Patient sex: M
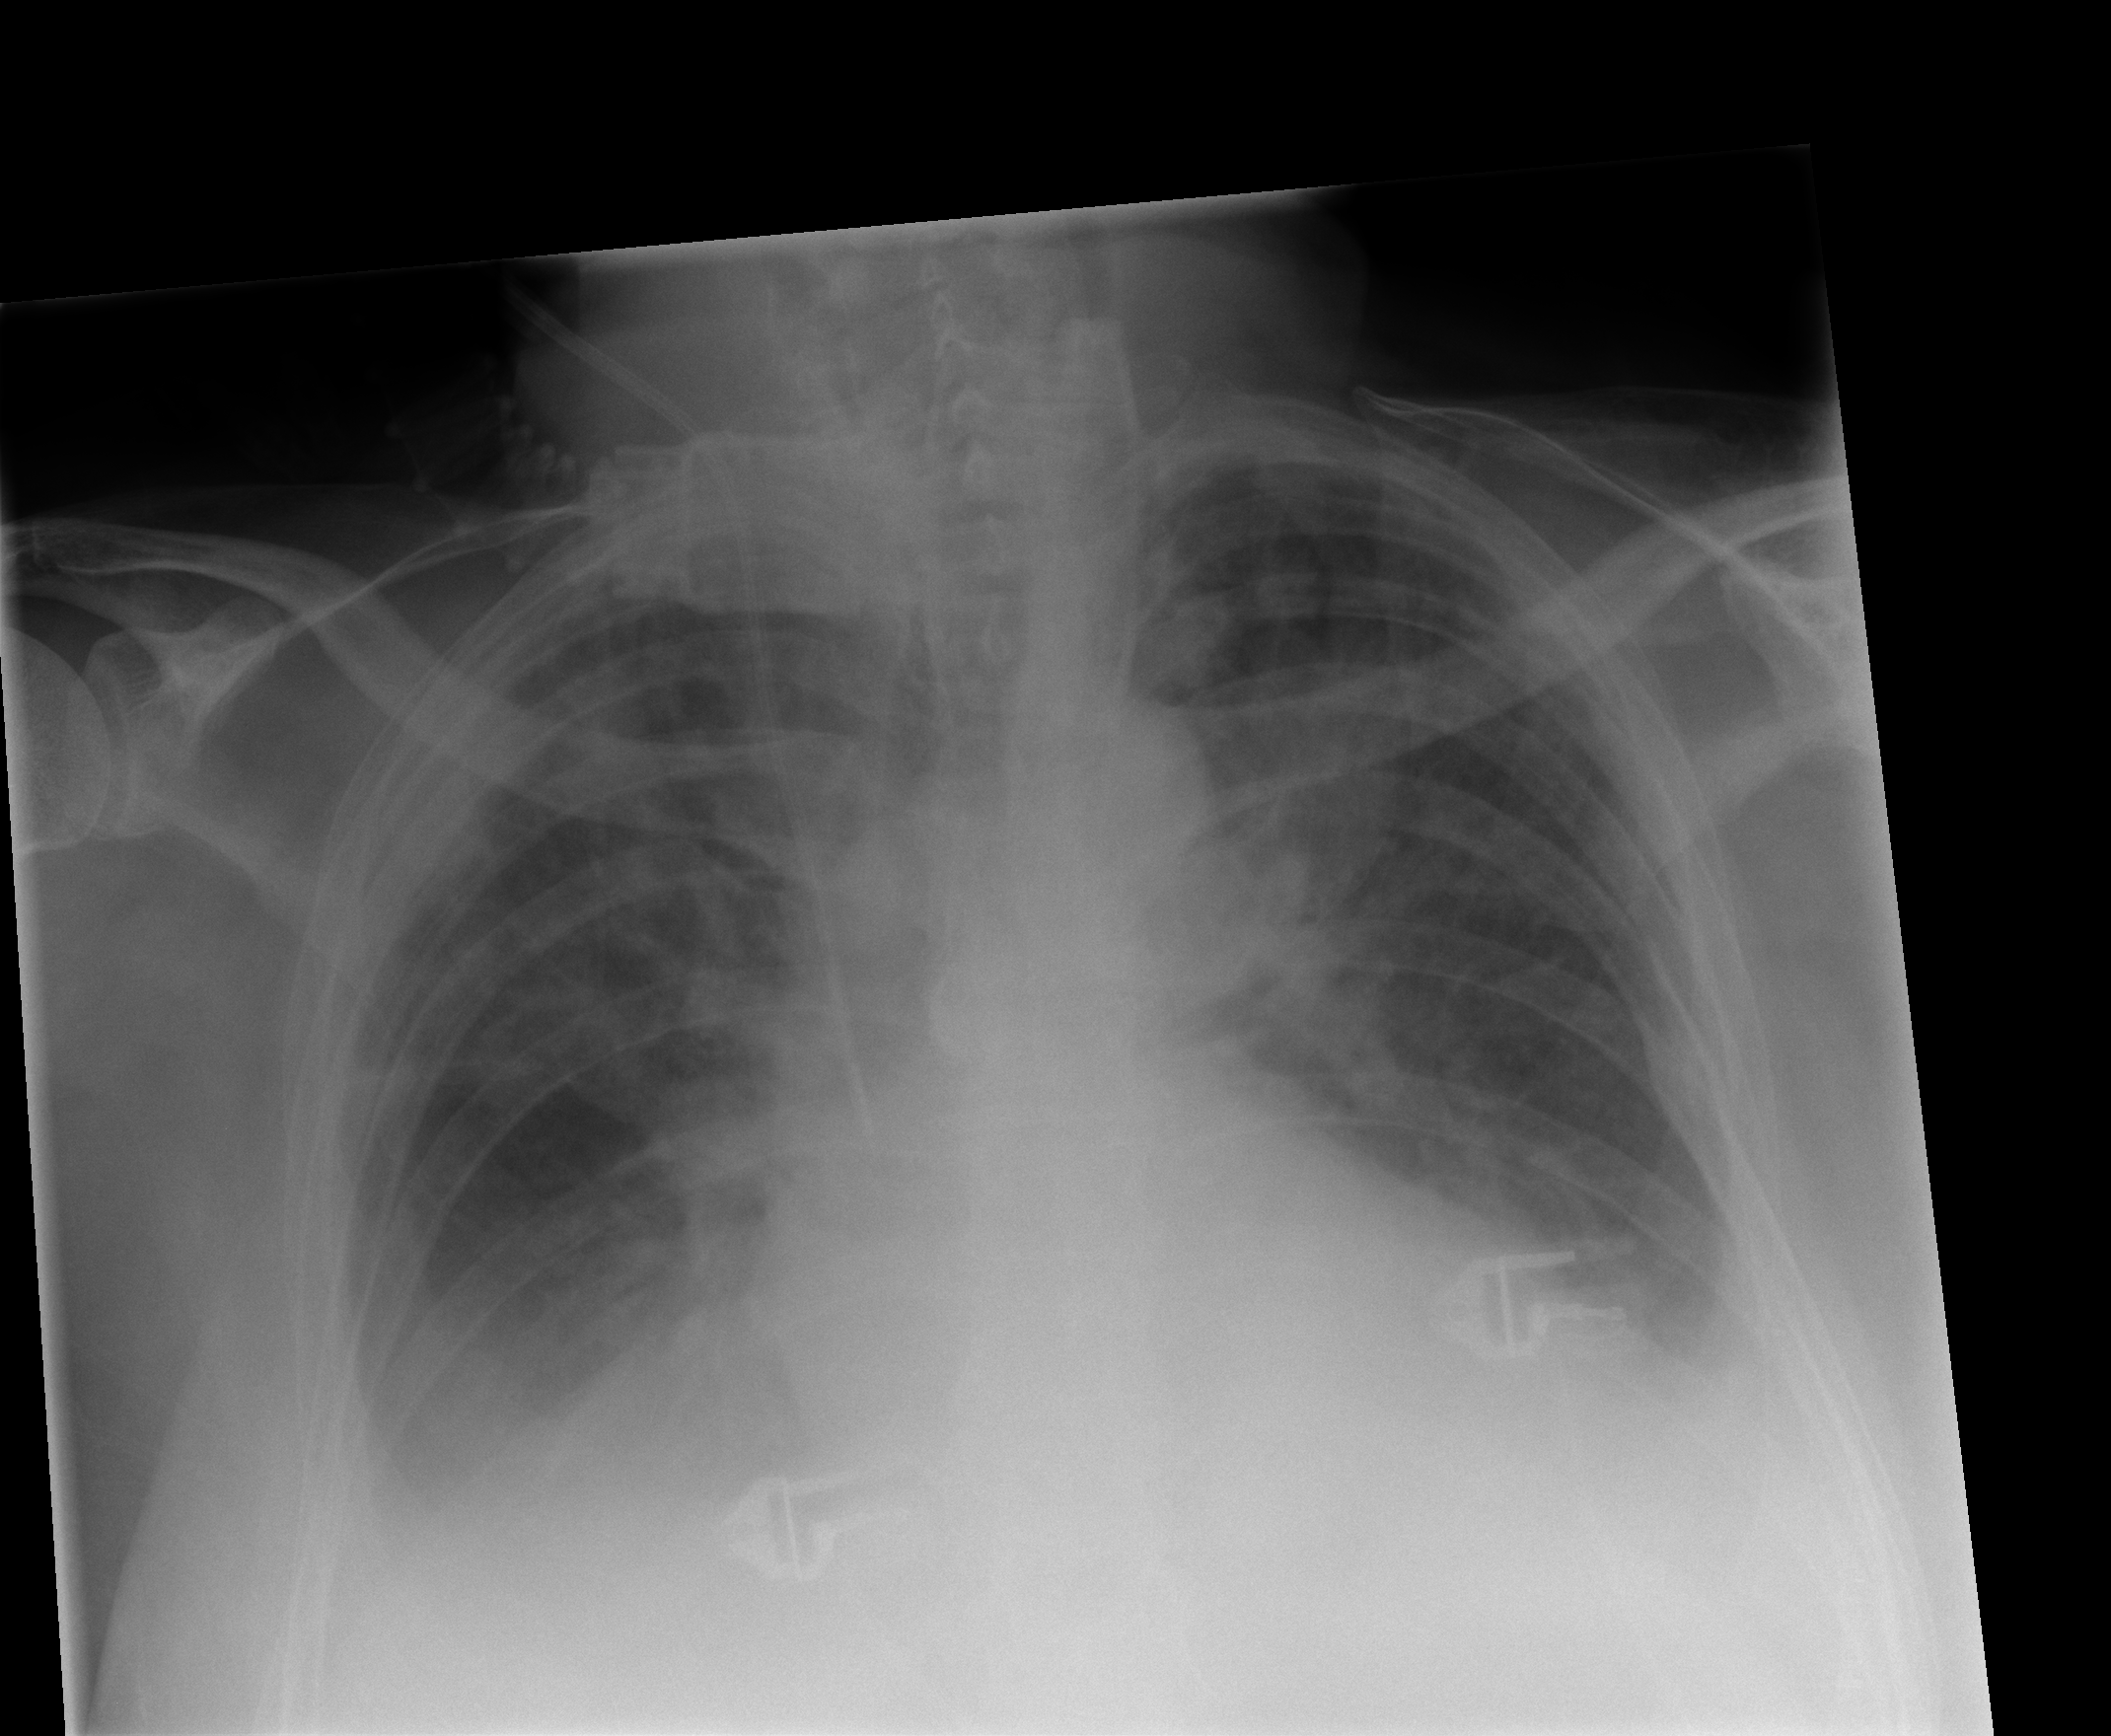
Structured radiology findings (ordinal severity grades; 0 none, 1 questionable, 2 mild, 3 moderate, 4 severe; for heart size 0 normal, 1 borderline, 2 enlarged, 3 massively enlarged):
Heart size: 0
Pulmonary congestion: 3
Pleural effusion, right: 2
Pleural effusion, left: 2
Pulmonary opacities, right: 3
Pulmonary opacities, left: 2
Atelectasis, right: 2
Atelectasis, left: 2